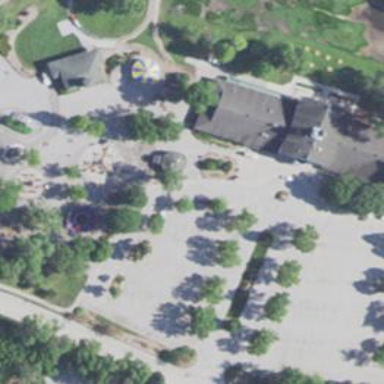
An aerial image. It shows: Theme park.